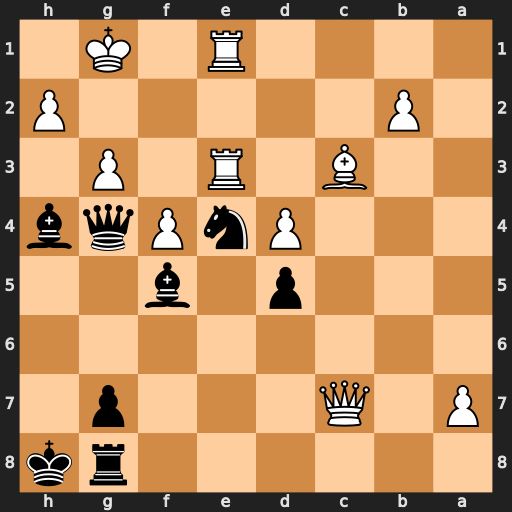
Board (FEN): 6rk/P1Q3p1/8/3p1b2/3PnPqb/2B1R1P1/1P5P/4R1K1
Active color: b
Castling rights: -
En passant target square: -
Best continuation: Nxg3 hxg3 Bxg3 Qb8 Bxf4+